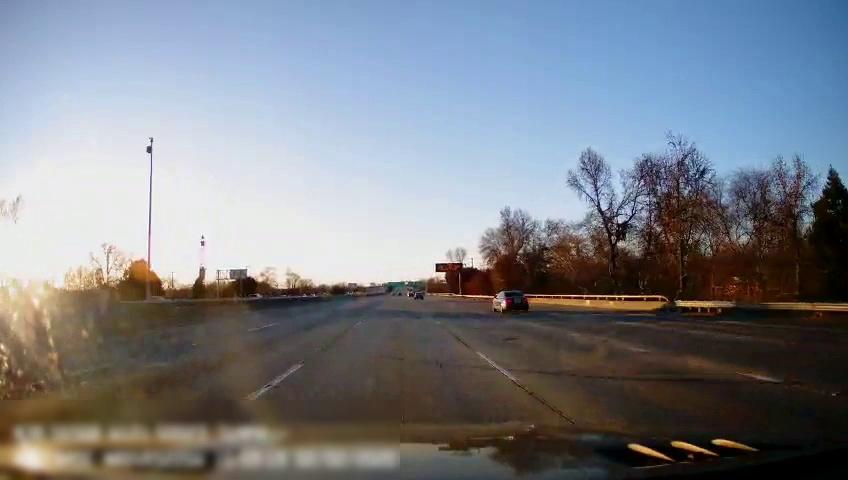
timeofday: Day
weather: Sunny
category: Drivable Space
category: Vehicles | Car
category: Vehicles | Car
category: Vehicles | Car
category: Lanes | Current Lane
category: Lanes | Current Lane
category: Lanes | Alternate Lane
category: Lanes | Alternate Lane
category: Lanes | Alternate Lane
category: Lanes | Alternate Lane